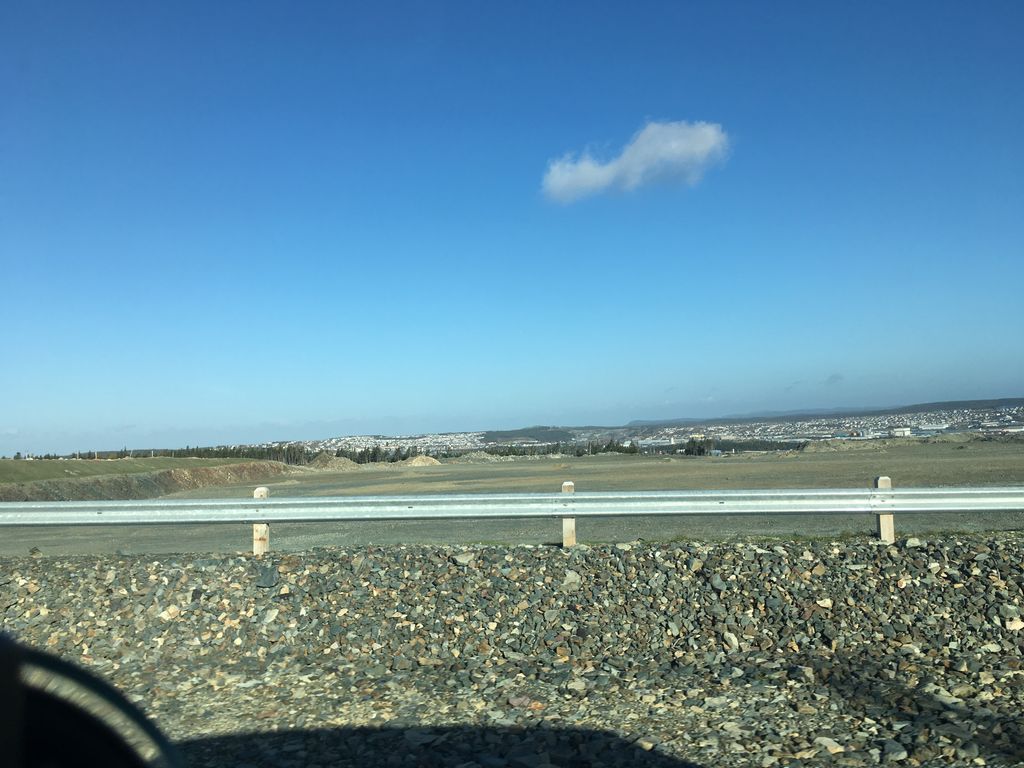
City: st_johns